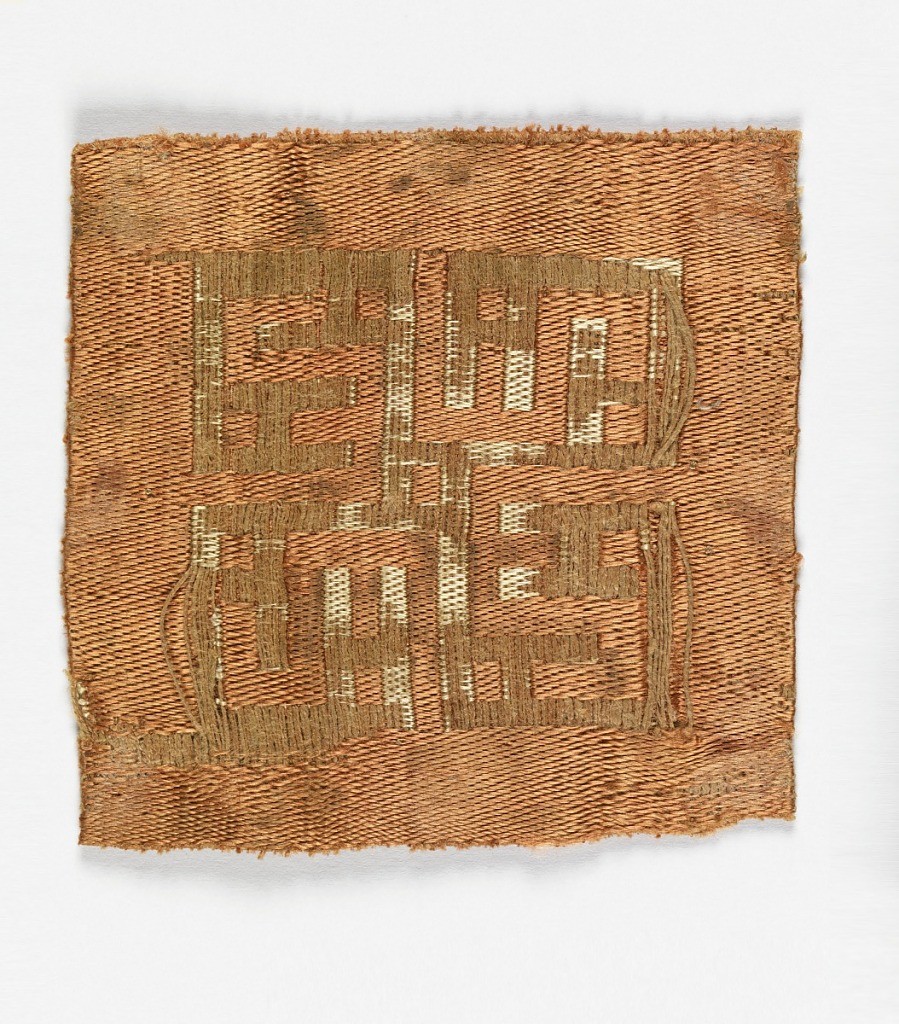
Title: Fragment
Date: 14th century
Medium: linen warp, silk weft Technique: 2/1 twill patterned with complementary wefts
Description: White fretwork motif on terra-cotta background.